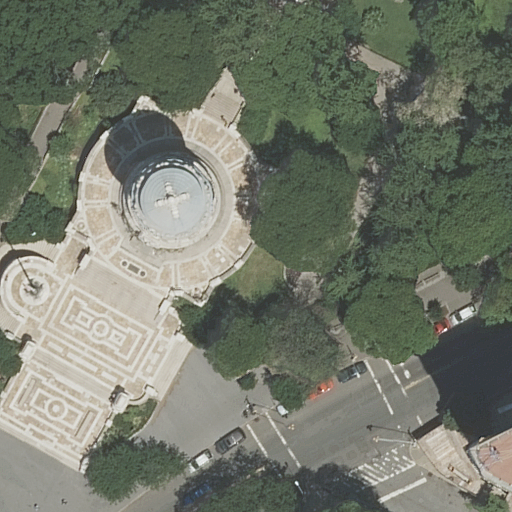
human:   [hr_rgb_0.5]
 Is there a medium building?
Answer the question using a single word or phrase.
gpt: yes

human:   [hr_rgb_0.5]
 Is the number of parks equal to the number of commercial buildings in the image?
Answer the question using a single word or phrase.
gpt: no

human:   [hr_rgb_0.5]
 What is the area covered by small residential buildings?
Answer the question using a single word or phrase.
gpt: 0m2

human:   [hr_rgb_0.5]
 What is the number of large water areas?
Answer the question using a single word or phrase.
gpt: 0

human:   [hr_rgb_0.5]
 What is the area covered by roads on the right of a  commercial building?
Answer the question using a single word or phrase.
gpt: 0m2

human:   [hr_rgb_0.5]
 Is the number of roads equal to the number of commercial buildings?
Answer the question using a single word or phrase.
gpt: no

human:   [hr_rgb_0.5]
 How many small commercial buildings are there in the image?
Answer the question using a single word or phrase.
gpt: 0

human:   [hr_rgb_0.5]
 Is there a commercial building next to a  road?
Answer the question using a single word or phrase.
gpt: no

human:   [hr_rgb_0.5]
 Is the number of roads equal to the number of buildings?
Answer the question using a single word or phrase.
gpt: no

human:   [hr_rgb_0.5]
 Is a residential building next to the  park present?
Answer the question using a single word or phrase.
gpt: yes

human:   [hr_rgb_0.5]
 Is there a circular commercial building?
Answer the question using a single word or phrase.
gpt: no

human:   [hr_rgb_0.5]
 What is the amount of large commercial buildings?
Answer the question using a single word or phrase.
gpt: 0

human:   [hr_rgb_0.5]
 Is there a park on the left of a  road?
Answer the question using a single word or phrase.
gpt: no

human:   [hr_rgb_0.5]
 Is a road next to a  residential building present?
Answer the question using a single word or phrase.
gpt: yes

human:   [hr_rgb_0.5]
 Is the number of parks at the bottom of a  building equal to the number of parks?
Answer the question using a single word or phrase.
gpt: no

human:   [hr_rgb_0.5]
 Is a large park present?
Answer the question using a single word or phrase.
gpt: yes

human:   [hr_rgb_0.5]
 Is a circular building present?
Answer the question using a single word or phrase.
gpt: yes

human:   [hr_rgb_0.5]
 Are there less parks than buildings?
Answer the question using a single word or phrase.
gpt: yes

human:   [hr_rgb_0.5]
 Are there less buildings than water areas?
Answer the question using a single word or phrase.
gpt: no

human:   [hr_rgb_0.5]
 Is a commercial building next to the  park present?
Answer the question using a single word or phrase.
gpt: no

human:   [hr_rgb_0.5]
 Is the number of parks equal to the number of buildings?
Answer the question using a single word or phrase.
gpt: no

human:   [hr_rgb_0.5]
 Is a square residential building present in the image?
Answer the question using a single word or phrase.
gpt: yes

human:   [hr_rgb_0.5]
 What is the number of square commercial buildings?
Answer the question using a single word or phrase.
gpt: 0

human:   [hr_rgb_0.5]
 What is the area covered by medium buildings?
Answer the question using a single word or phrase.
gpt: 239m2

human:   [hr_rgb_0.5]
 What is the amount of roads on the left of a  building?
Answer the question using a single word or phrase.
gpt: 3

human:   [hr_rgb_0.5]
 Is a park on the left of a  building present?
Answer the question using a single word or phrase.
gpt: no

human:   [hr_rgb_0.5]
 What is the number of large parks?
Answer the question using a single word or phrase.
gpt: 1

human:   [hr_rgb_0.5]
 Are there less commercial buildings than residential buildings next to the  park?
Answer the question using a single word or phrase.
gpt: yes

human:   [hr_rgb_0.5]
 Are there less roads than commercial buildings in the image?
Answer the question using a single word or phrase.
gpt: no

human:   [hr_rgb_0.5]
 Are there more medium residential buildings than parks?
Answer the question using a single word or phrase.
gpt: no

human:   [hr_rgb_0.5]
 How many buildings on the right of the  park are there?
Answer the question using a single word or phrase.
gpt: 0

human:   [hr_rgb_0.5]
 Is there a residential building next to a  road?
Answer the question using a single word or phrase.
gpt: yes

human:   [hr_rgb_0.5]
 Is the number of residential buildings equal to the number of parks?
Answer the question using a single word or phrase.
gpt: no

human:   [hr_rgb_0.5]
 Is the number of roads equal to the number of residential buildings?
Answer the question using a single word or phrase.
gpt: no

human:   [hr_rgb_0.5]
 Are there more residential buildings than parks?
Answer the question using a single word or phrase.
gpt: yes

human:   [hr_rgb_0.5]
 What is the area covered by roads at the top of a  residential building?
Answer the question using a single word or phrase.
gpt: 0m2